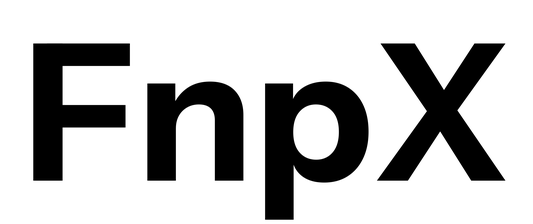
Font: InstrumentSans_Bold